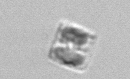
Label: Bacillariophyceae_morphotype1